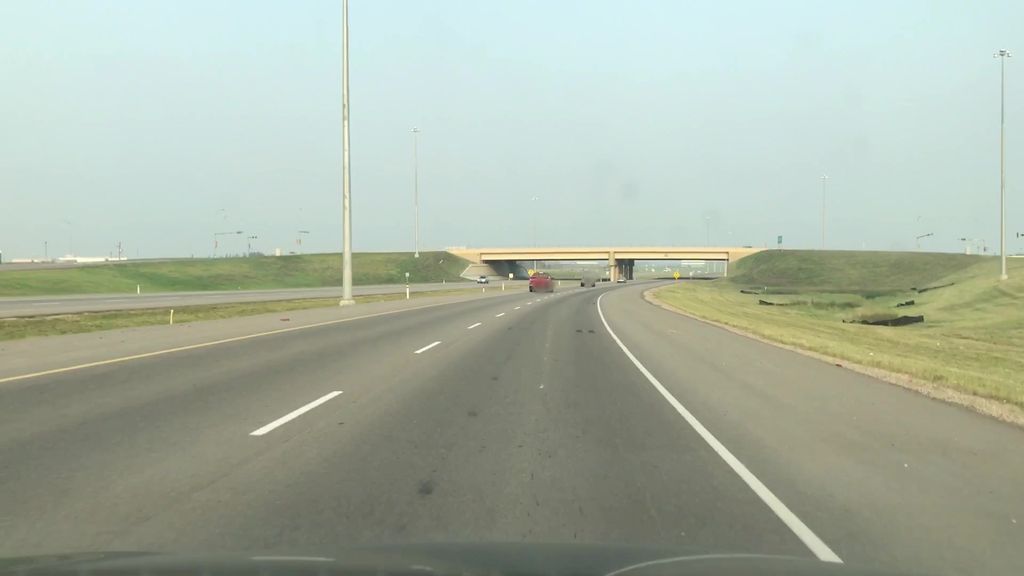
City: edmonton